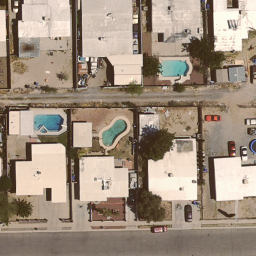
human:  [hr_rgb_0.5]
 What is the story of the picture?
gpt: medium residential